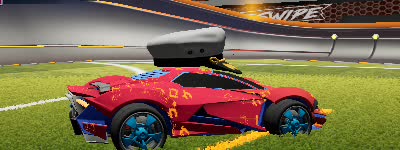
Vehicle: werewolf